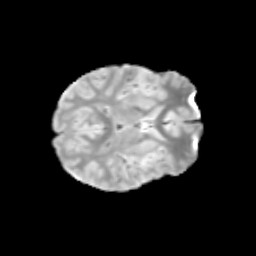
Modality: T2w
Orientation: axial
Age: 12
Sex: male
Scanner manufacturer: siemens
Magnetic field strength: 3 T
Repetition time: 3.8 s
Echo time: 0.07 s